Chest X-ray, PA view. Patient: 36 years old, sex F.
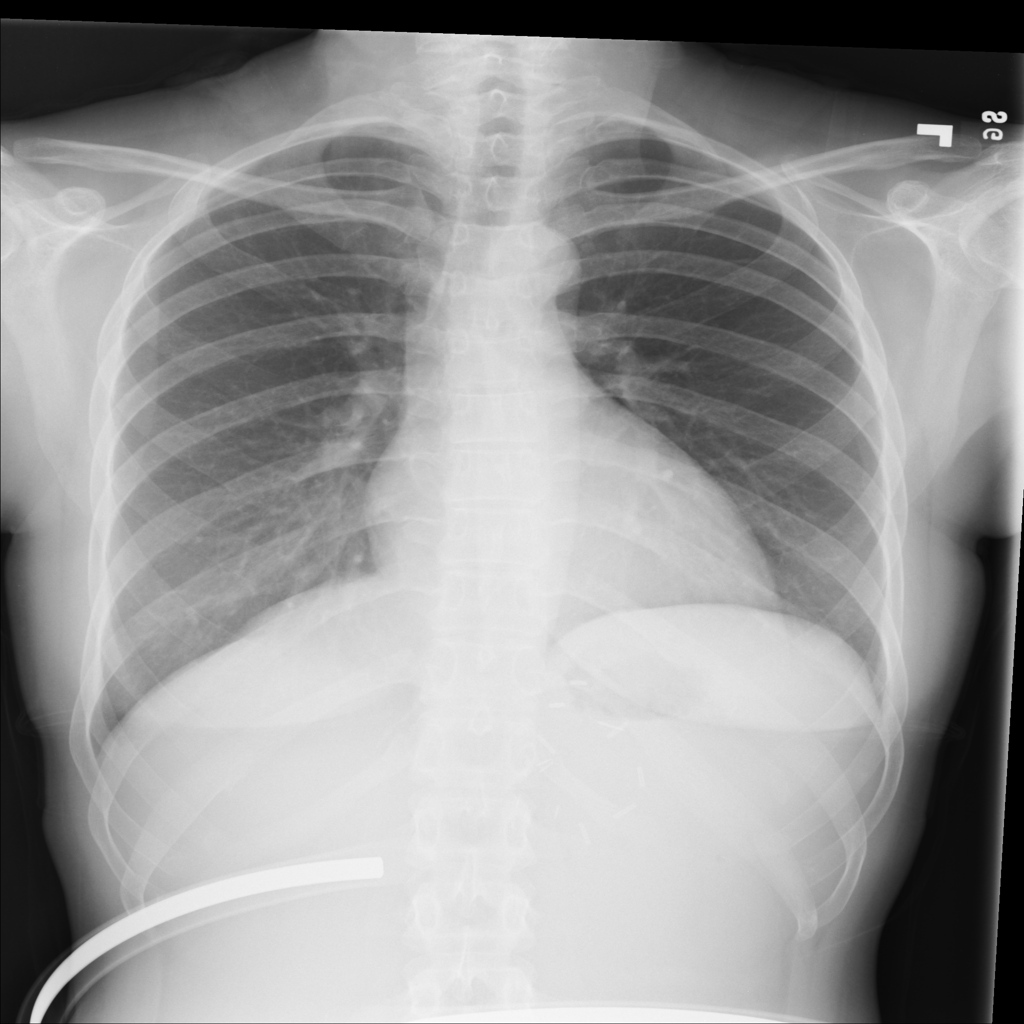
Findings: No Finding